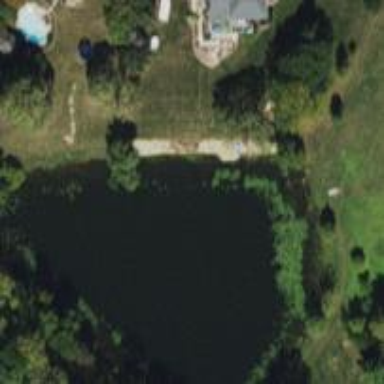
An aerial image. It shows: Pond surrounded by natural water.